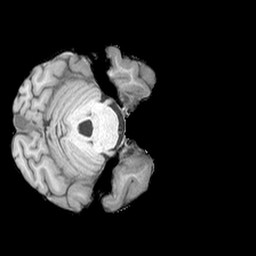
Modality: T1w
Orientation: axial
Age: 25
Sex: female
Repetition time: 2.3 s
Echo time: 0.0226 s